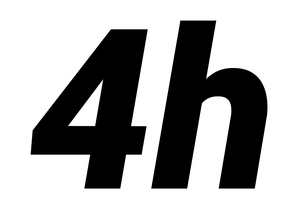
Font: Roboto-Italic_Black_Italic